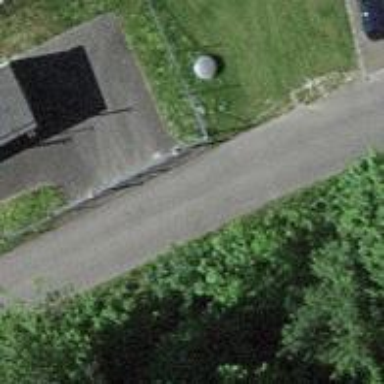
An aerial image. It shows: Pipeline marker.